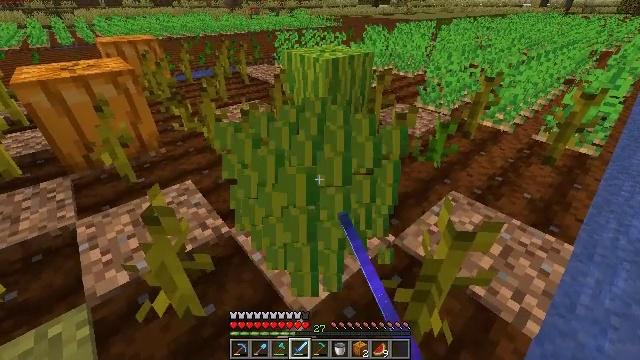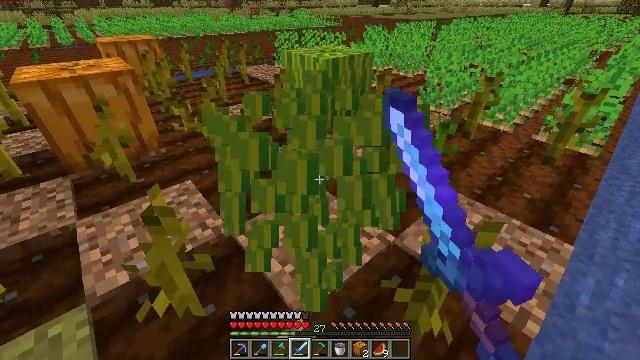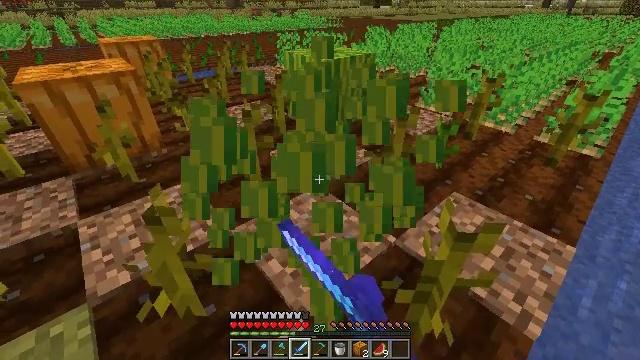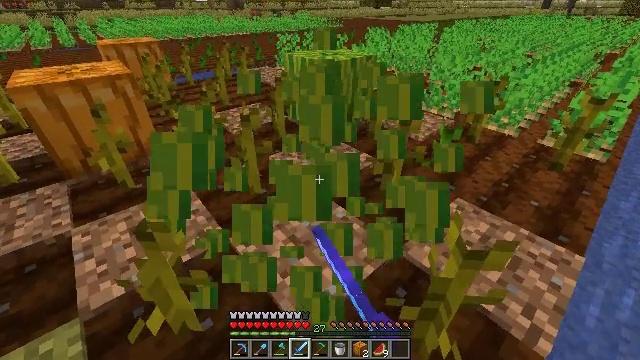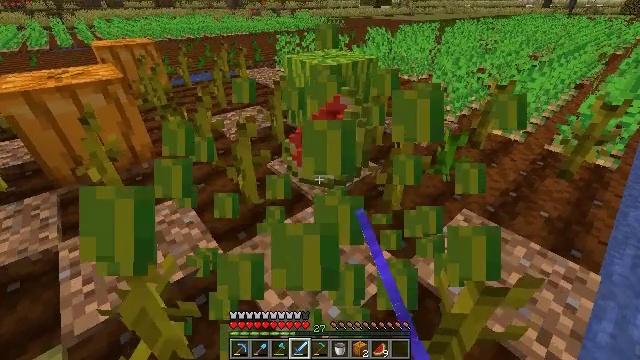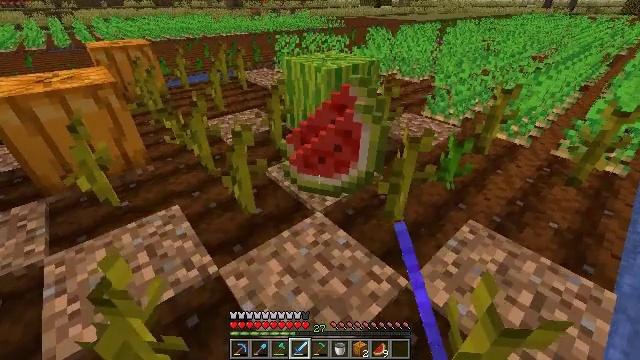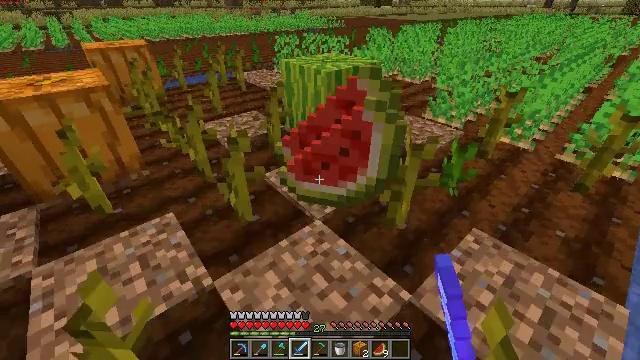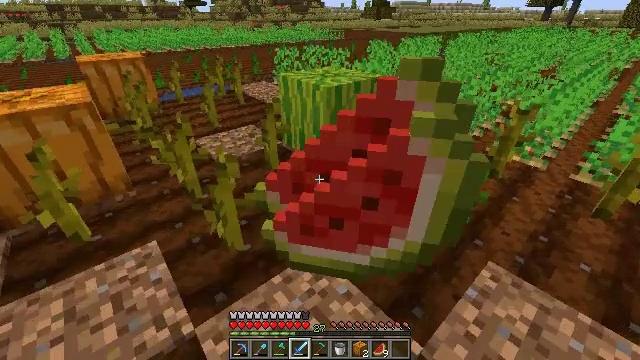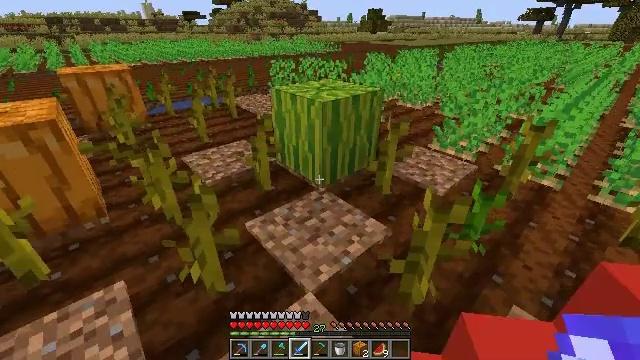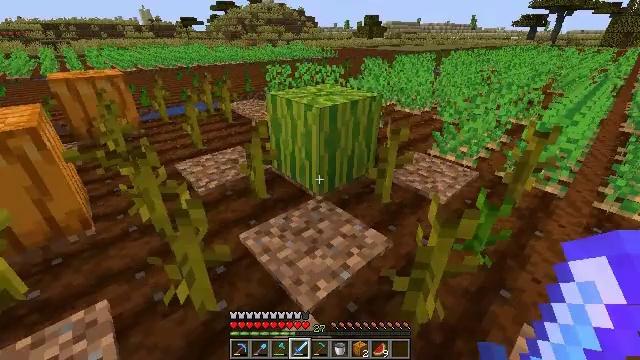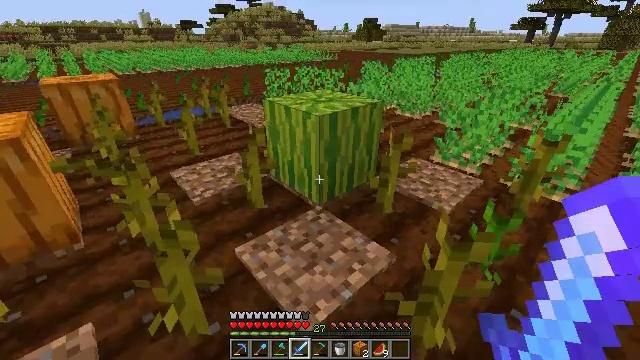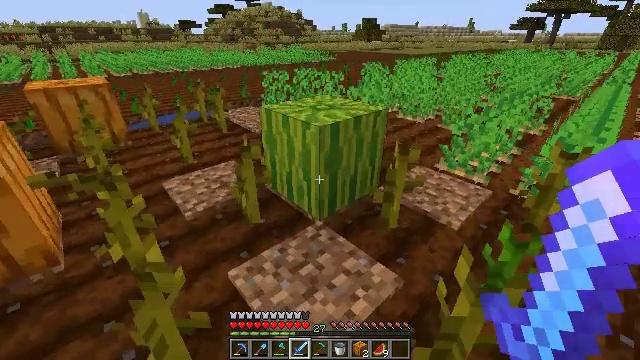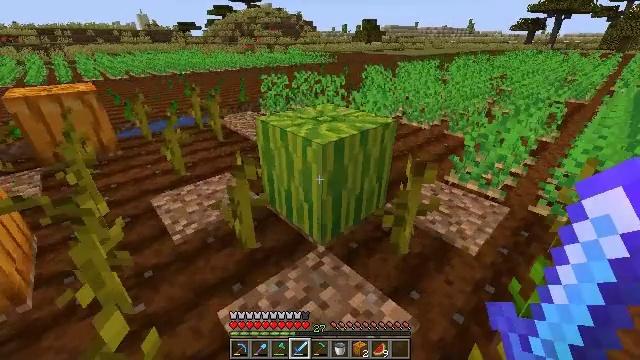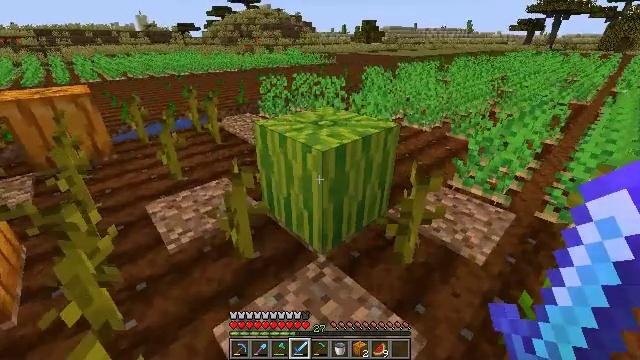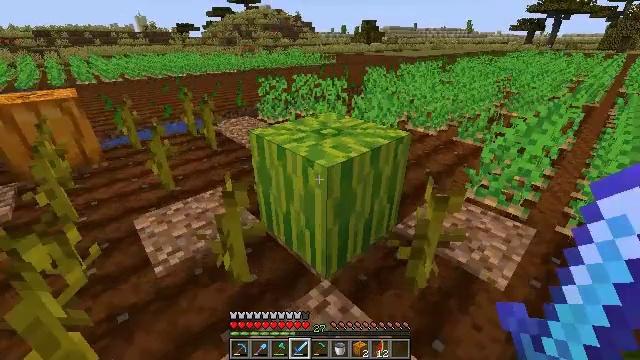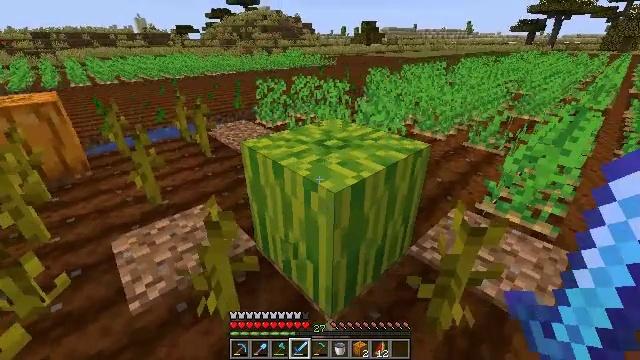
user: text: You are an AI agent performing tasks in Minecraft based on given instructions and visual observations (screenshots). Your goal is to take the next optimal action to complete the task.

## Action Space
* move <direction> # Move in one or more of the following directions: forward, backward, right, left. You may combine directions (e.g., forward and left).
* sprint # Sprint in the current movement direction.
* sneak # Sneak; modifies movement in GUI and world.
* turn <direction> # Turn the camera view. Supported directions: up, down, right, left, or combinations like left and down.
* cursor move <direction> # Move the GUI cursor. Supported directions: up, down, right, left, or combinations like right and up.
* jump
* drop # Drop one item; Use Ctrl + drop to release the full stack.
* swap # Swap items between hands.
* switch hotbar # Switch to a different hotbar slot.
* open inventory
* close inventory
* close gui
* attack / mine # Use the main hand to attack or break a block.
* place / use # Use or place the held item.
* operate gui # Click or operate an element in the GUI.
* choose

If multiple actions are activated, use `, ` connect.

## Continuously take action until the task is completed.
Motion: motion action
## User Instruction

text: Attack the melon to collect it.
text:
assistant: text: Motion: attack / mine
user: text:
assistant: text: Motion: attack / mine
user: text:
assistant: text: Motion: move forward
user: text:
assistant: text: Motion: move forward
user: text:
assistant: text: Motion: move forward
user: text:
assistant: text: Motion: move forward
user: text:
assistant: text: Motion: move forward, turn up
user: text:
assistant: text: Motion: move forward, turn up
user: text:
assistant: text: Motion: move forward, turn up
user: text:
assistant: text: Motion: move forward
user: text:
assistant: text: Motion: move forward
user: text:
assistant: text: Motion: move forward
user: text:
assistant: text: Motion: move forward
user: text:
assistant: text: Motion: move forward
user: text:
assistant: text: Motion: move forward, attack / mine
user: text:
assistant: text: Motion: move forward, attack / mine
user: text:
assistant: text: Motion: turn down, attack / mine
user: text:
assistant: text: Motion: turn down, attack / mine
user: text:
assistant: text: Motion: attack / mine
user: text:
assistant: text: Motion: attack / mine
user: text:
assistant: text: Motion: attack / mine
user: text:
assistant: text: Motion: attack / mine
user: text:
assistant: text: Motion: attack / mine
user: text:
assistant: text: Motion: attack / mine
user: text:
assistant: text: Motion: attack / mine
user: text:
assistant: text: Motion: attack / mine
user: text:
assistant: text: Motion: attack / mine
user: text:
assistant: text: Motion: attack / mine
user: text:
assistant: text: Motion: attack / mine
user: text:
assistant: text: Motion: attack / mine